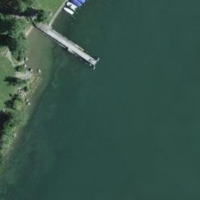
EUNIS habitat code: 14
Species observed at this site:
Chroicocephalus ridibundus
Phalacrocorax carbo
Corvus corone
Podiceps cristatus
Larus michahellis
Fulica atra
Anacamptis pyramidalis
Anas platyrhynchos
Hirundo rustica
Chloris chloris
Milvus milvus
Passer domesticus
Turdus merula